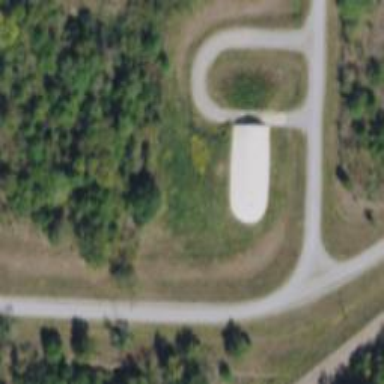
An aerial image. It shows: Military bunker.